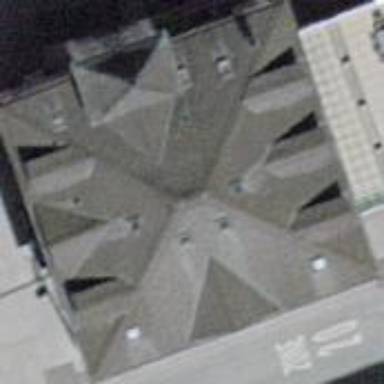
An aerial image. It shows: Pyramidal roof shapes the top of the apartments building.